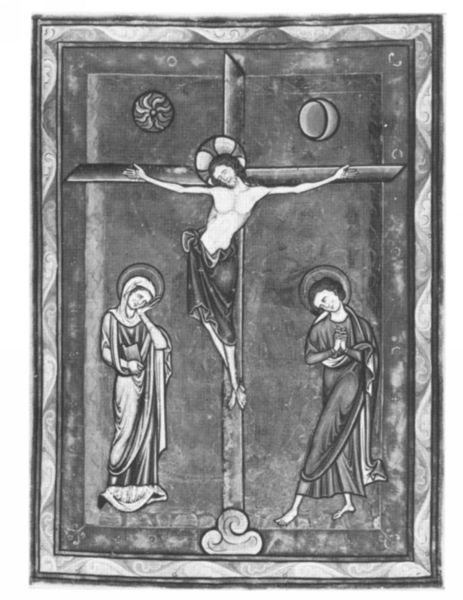
Titel: Psalter
Institution: Cambridge, Fitzwilliam Museum
Schlagwörter: bibel, johannes, tod, trauer, sonne, kreis, figuren, mond, buch, kreuz, schweben, druck, schwarz weiß, seite, schritt, beten, heiligenschein, nimbus, gotisch, jesus, kreuzigung, maria, magdalena, gottes sohn, ma, 1200, miittelalter